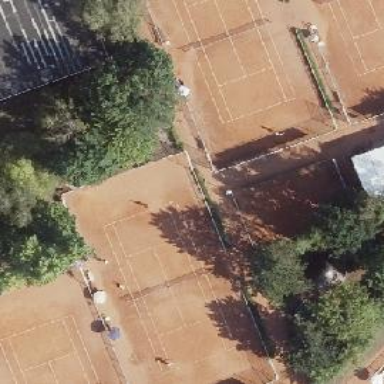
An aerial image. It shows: Tennis court on pitch.